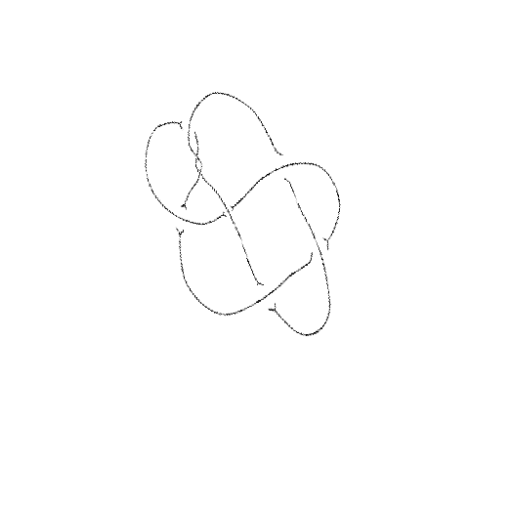
Crossing number: 8